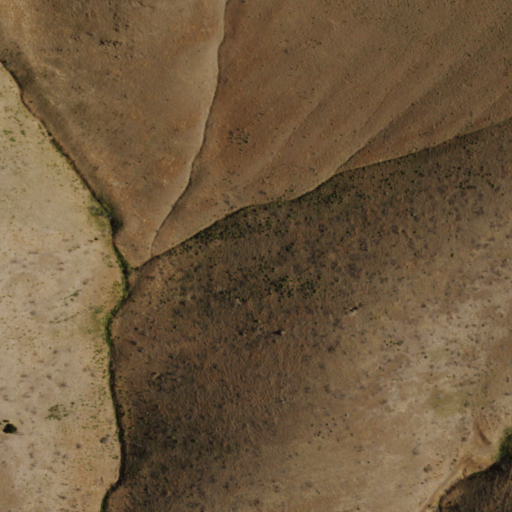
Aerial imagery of mountains in Nevada named East Range containing only grassland